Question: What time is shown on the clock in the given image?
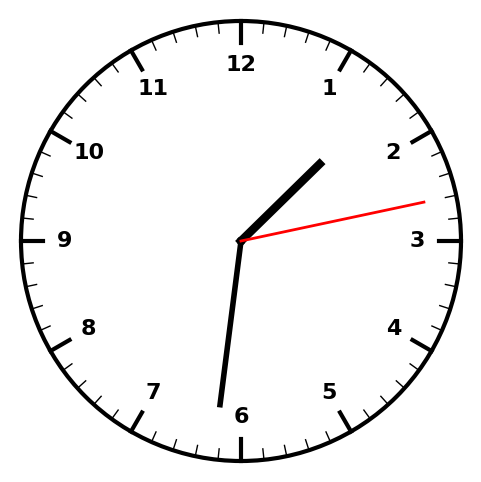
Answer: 01:31:13